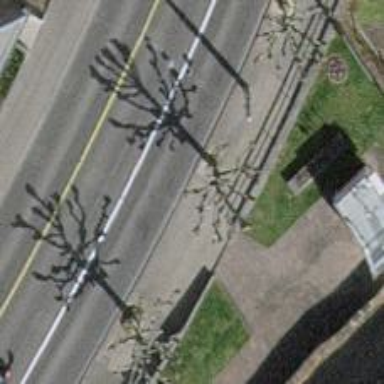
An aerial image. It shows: Avenue of trees.